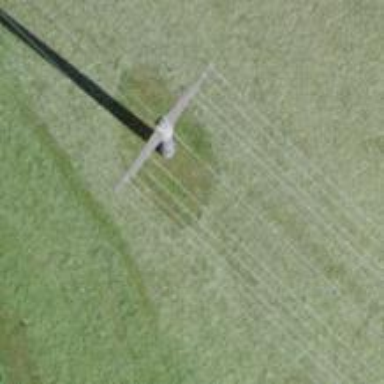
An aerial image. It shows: Power pole.